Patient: sex M, age 46
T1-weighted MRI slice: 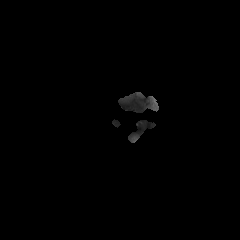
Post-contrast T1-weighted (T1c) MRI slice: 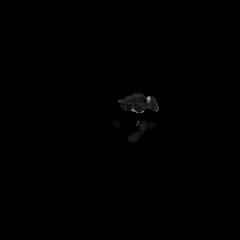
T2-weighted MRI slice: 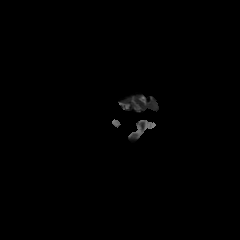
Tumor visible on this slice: no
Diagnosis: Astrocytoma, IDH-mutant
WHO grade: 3